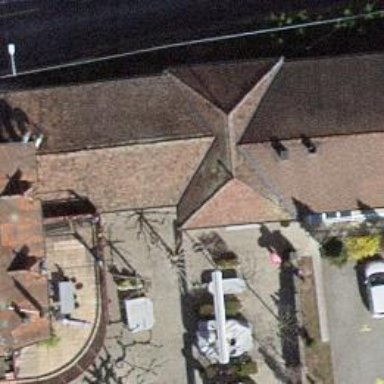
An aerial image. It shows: Restaurant.